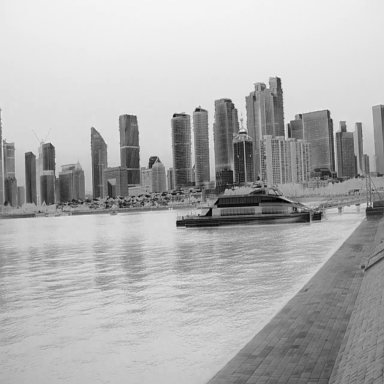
There is a container_ship in the infrared image.